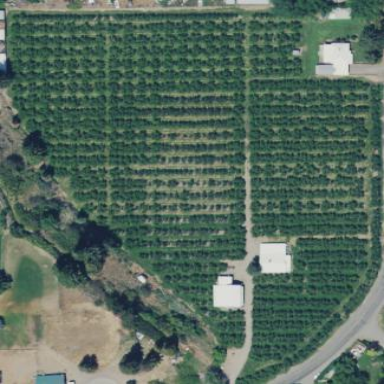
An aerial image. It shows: Orchard.